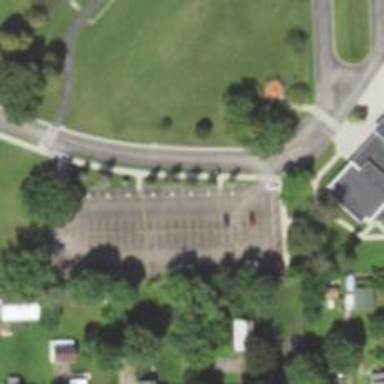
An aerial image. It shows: Parking space is available.